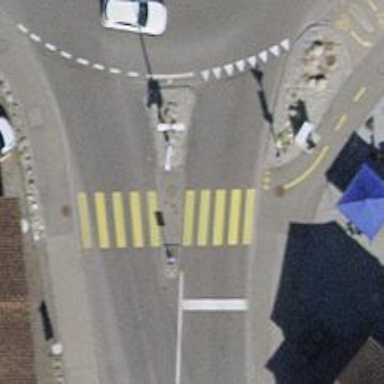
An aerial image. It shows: Uncontrolled crossing with pedestrian island.